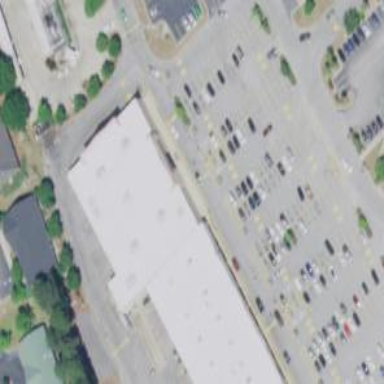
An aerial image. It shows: Retail building.